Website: lowes
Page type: order-returns
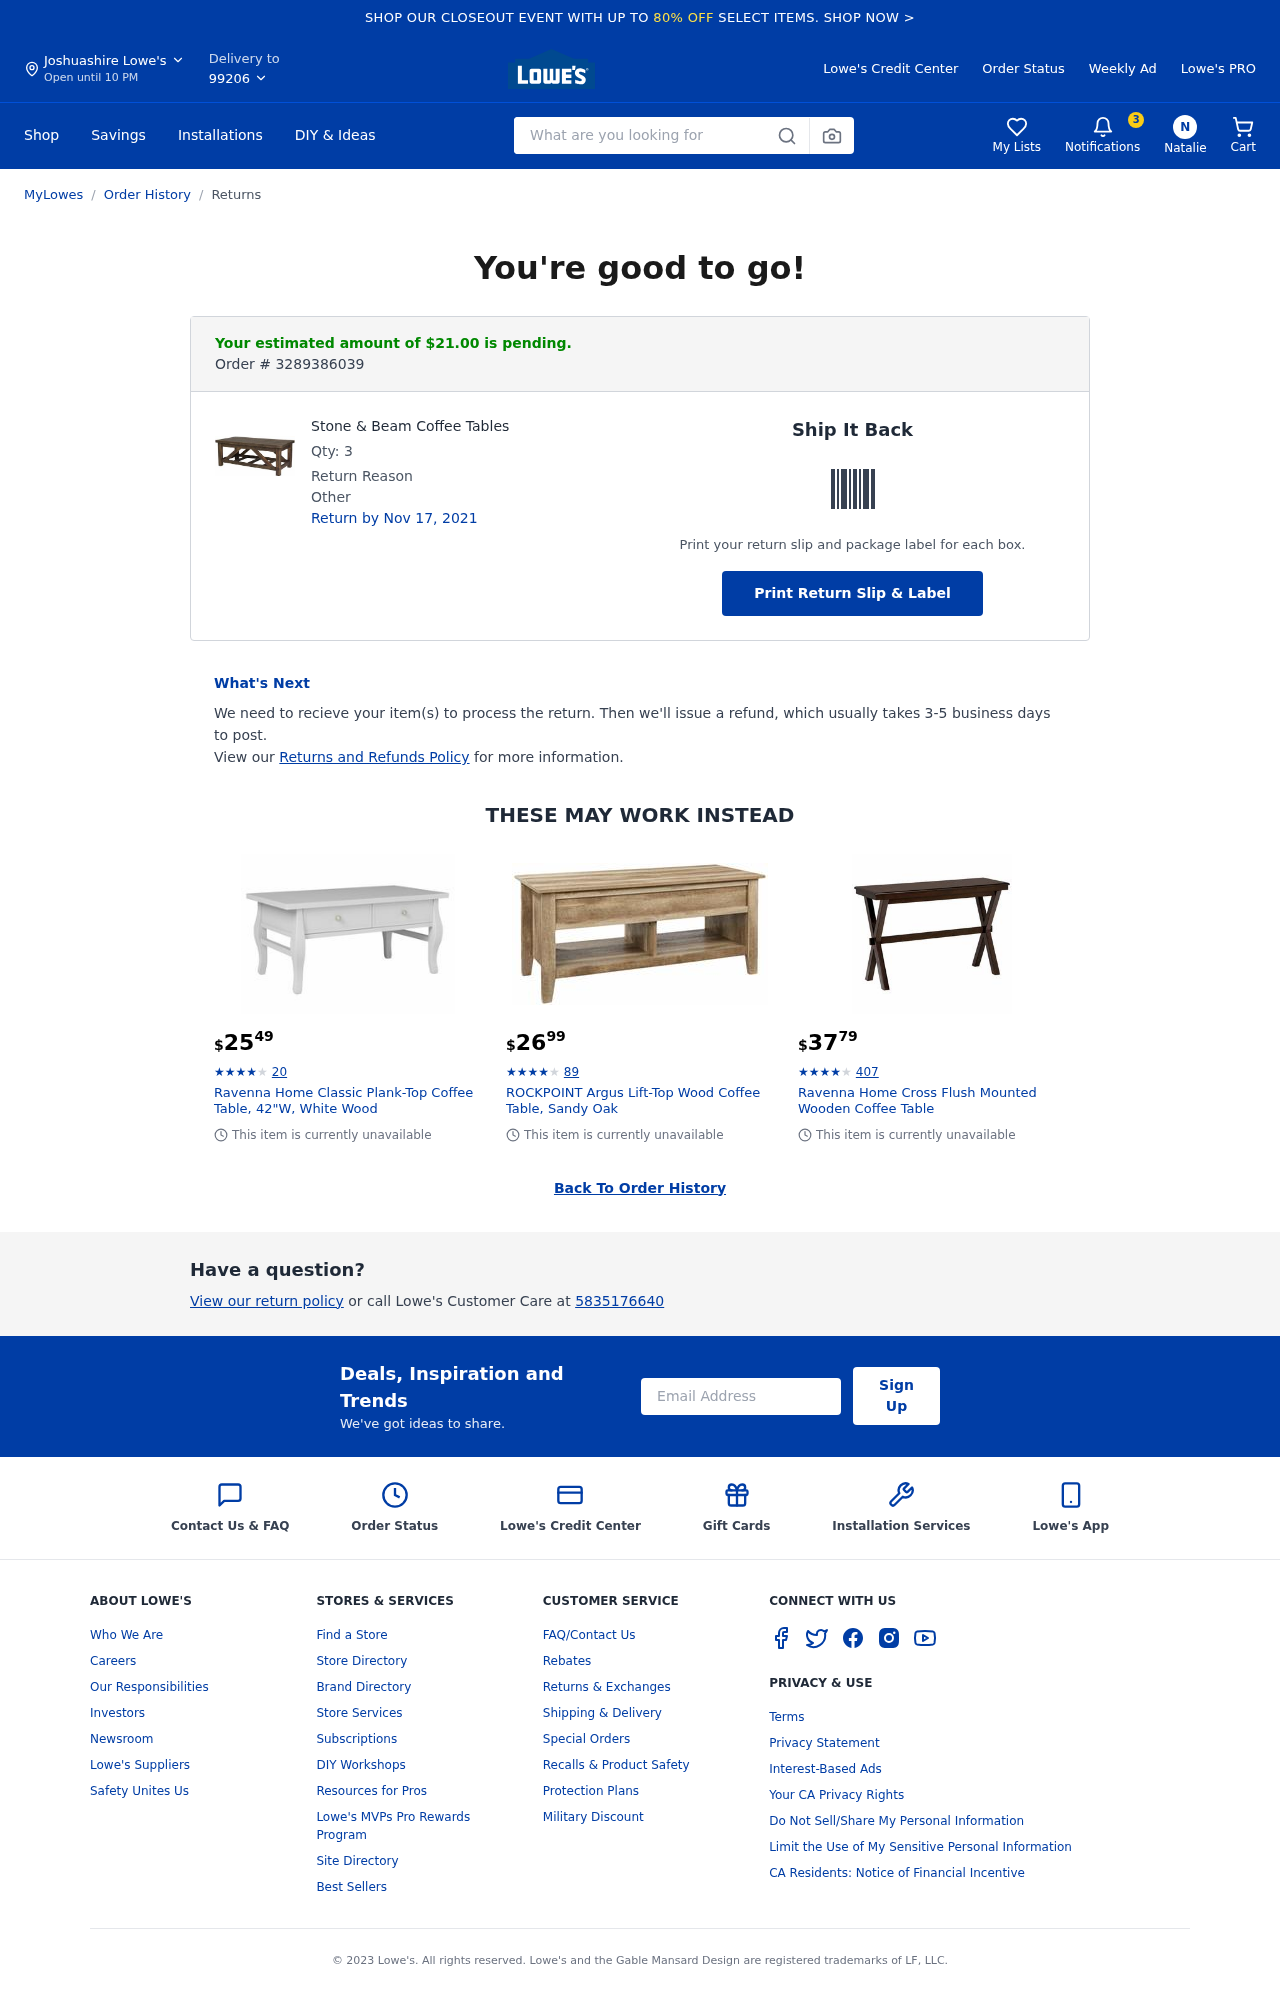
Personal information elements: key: PII_CITY
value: Joshuashire
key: PII_EMAIL
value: nblackburn@gmail.com
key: PII_FIRSTNAME
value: Natalie
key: PII_PHONE
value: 5835176640
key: PII_POSTCODE
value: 99206
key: PII_FIRSTNAME_INITIAL
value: N
Product elements: key: PRODUCT1_NAME
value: Stone & Beam Coffee Tables
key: PRODUCT1_QUANTITY
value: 3
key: PRODUCT2_NAME
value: Ravenna Home Classic Plank-Top Coffee Table, 42"W, White Wood
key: PRODUCT2_NUM_RATINGS
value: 20
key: PRODUCT2_PRICE
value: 25.49
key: PRODUCT2_RATING
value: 4.6
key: PRODUCT3_NAME
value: ROCKPOINT Argus Lift-Top Wood Coffee Table, Sandy Oak
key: PRODUCT3_NUM_RATINGS
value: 89
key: PRODUCT3_PRICE
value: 26.99
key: PRODUCT3_RATING
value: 4.3
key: PRODUCT4_NAME
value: Ravenna Home Cross Flush Mounted Wooden Coffee Table
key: PRODUCT4_NUM_RATINGS
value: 407
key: PRODUCT4_PRICE
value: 37.79
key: PRODUCT4_RATING
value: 4.5
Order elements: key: ORDER_NUM_ITEMS
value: Cart
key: ORDER_TOTAL
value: Your estimated amount of $21.00 is pending.
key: ORDER_ID
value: Order # 3289386039
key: ORDER_RETURN_BY_DATE
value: Return by Nov 17, 2021
Search elements: key: HEADER_SEARCH
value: What are you looking for
Other elements: key: NOTIFICATION_COUNT
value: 3